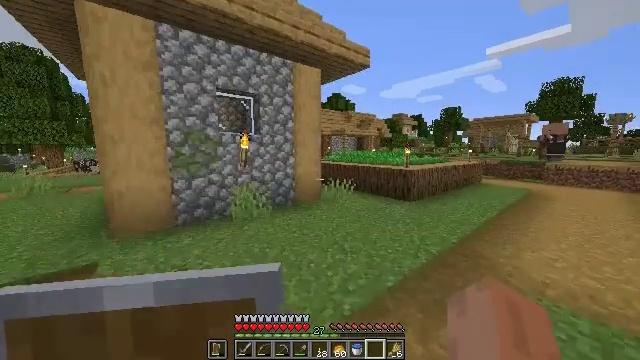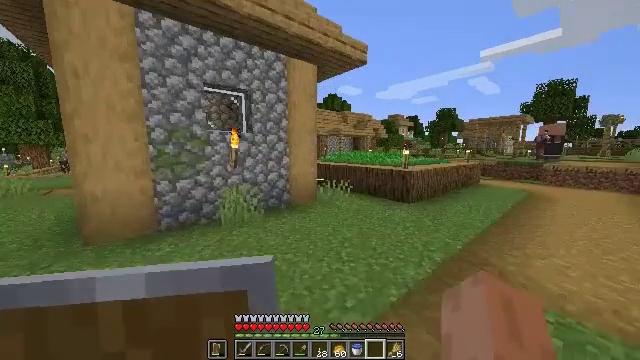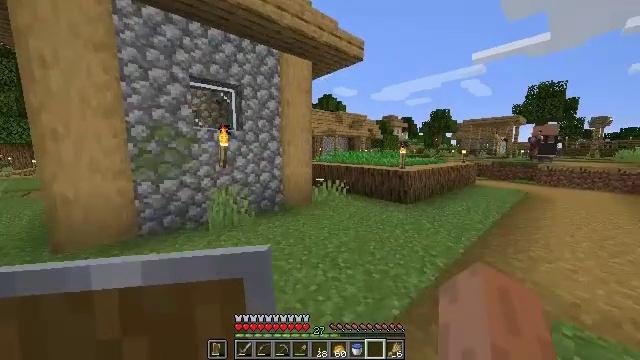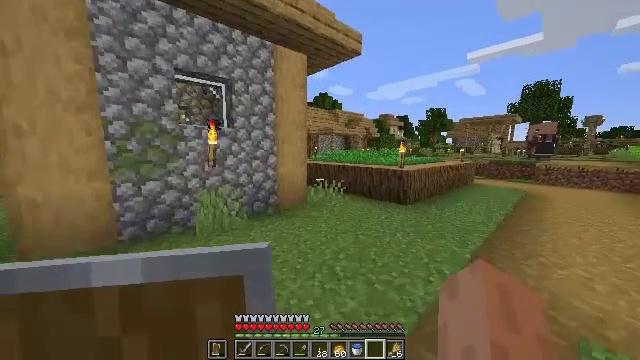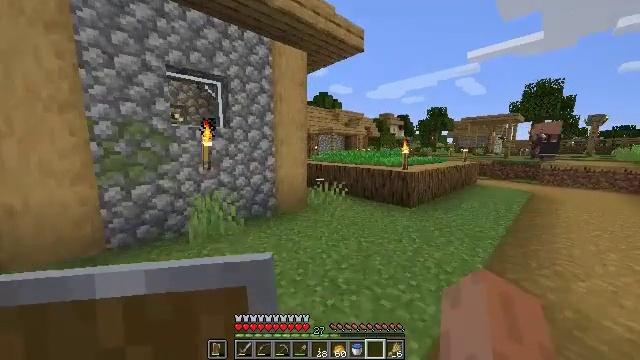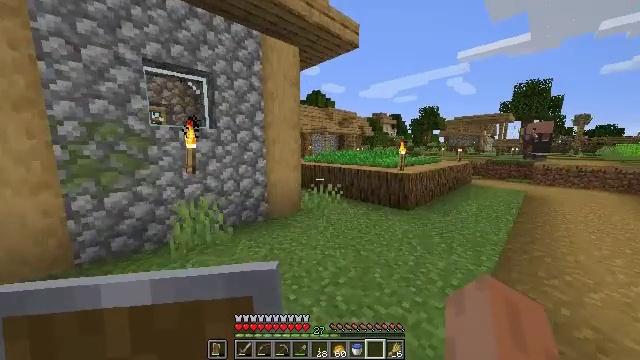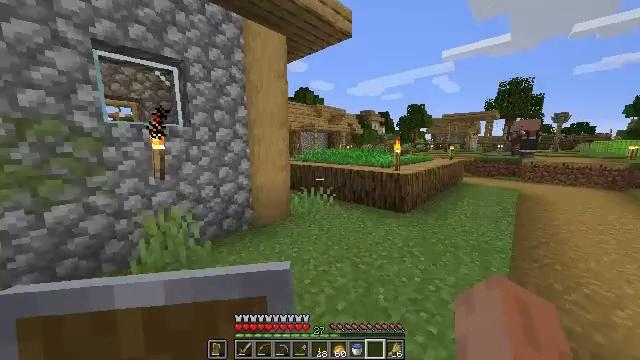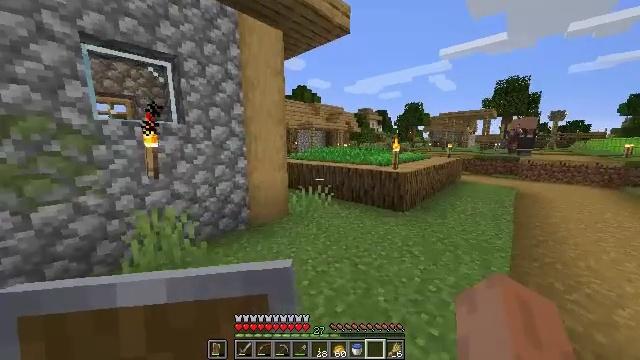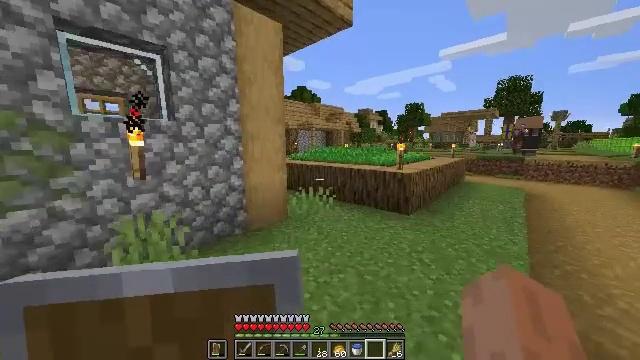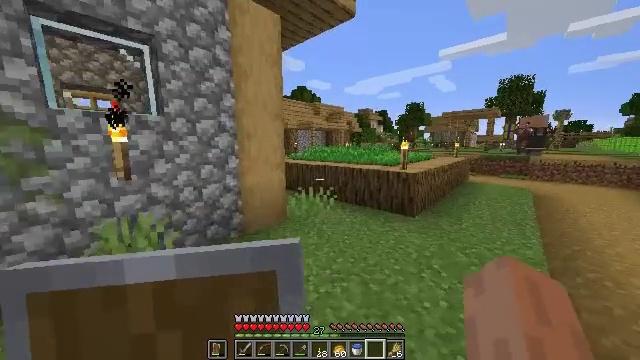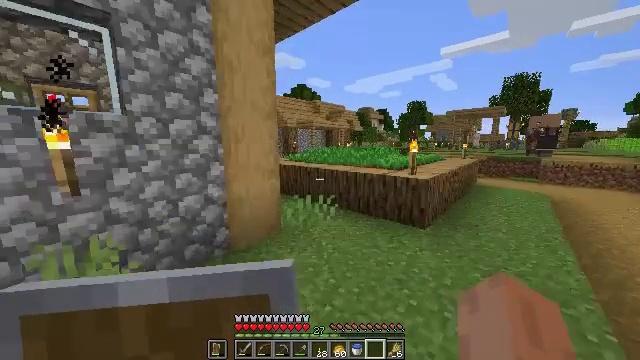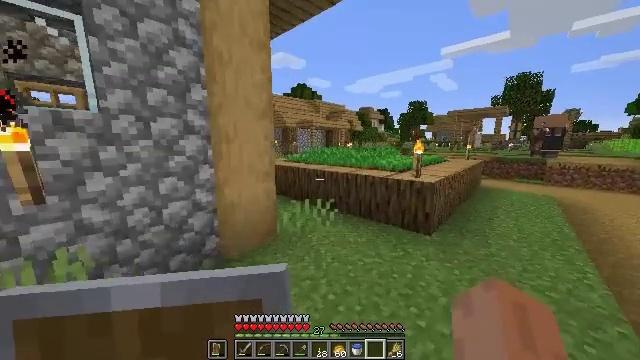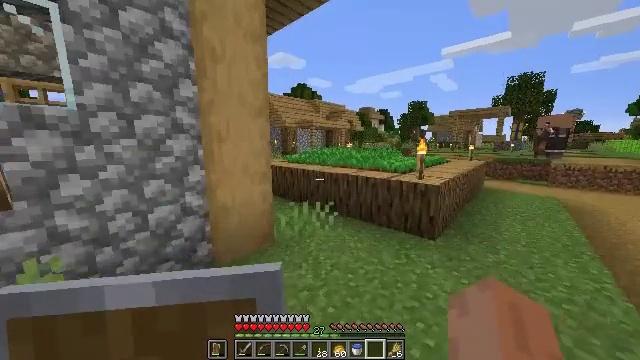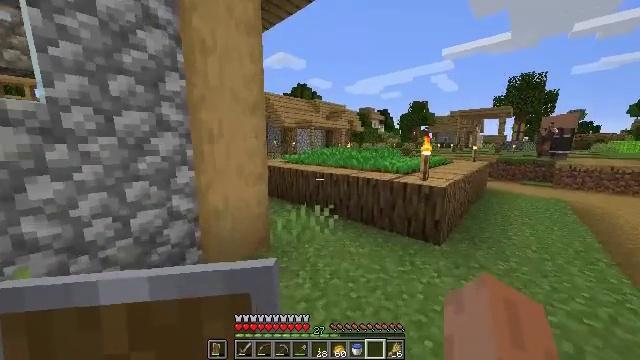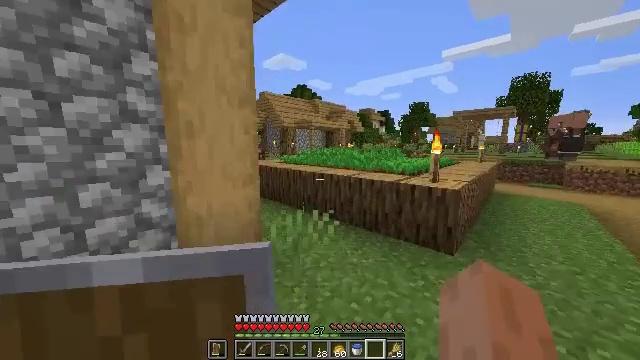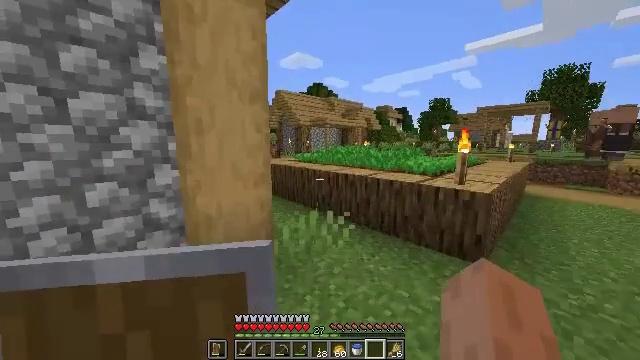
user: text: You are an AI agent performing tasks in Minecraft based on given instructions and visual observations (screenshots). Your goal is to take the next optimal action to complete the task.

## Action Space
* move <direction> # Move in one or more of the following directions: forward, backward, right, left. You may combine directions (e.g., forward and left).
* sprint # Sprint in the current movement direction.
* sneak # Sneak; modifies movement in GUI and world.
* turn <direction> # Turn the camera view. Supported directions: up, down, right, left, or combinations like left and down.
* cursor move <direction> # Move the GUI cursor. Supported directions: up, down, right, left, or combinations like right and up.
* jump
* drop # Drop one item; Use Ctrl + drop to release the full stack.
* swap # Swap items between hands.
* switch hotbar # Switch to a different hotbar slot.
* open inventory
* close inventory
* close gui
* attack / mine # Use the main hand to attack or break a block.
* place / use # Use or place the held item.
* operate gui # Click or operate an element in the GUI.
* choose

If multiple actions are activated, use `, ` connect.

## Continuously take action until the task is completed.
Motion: motion action
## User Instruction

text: Prepare a glass bottle using the crafting table.
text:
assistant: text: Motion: move forward, turn right
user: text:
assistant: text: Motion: move forward, turn right
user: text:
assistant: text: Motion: move forward, turn right
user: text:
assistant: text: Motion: move forward
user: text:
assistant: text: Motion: move forward, turn right
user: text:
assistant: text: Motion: move forward, turn right
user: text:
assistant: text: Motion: move forward
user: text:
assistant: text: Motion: move forward
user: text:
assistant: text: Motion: move forward
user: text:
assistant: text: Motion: move forward
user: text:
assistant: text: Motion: move forward
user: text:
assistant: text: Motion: move forward
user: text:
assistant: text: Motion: move forward
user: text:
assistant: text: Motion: move forward
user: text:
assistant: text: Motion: move forward, turn left
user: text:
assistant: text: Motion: move forward, turn left
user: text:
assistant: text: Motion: move forward and move right, turn left and down
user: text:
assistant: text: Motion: move forward and move right, turn left
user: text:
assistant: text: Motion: move forward and move right, turn left
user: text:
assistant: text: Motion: move forward, turn left
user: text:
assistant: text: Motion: move forward
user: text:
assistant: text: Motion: move forward, sprint
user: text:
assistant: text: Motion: move forward, sprint
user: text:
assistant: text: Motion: move forward, sprint
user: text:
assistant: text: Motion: move forward, sprint, turn left and down
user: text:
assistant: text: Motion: move forward
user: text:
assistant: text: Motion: move forward
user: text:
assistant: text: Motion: move forward, turn left
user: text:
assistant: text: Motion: move forward
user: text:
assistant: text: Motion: move forward, turn left